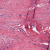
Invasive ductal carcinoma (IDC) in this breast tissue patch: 0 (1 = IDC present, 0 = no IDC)